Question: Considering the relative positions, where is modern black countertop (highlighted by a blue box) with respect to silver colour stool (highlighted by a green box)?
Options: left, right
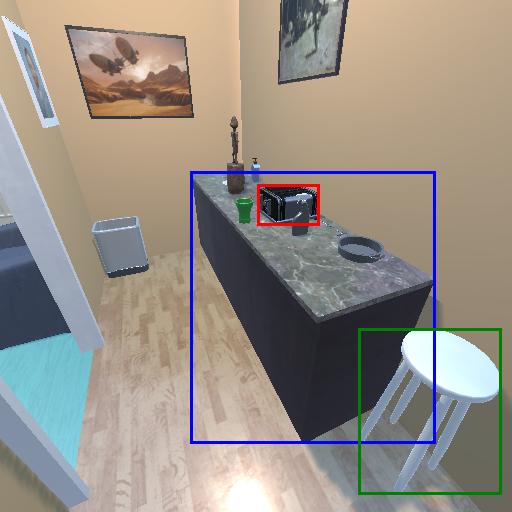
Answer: left